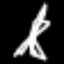
Label: The Eiffel Tower